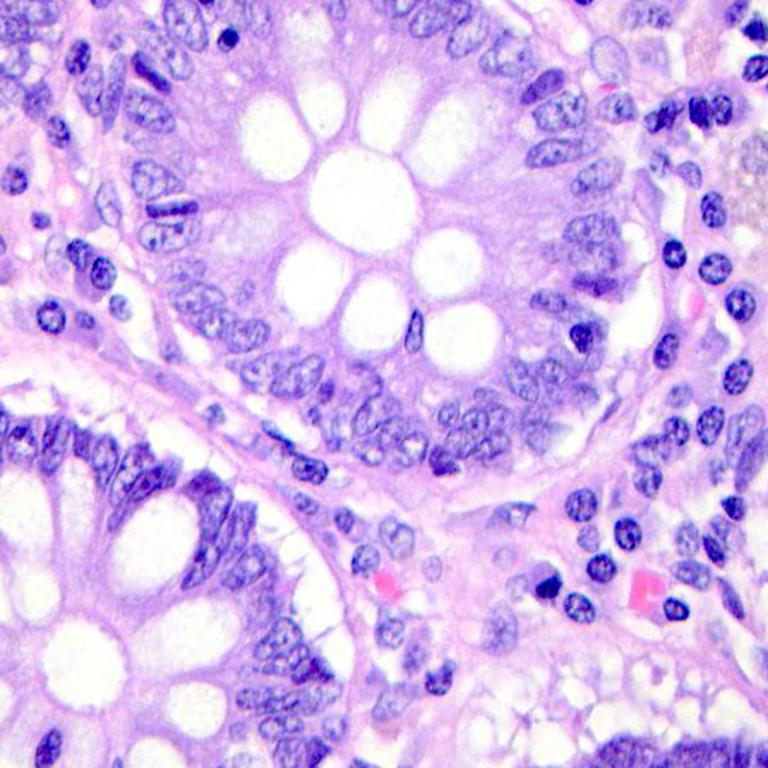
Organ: colon
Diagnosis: benign